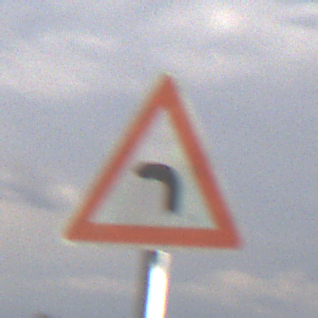
Verkehrszeichen: KurveLinks
Umgebung: Outdoor, Nature
Tageszeit: MorningAfternoon
Wetter: PartlyCloudy
Licht: Natural
Jahreszeit: NotSpecified
Kontrast: HighContrast